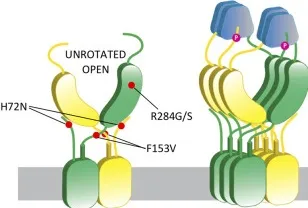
A hypothetical STING activation model reconciles current structural models. (C) Some other SAVI mutants like R284G, R284S, H72N, F153V directly affect the polymer interface conformation, which leads to release of C-terminal tail binding. The STING dimer remains in the open state, but the polymer interfaces are free of C-terminal tail blocking, which allows polymerization and autoactivation.
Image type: radiology (x_ray)